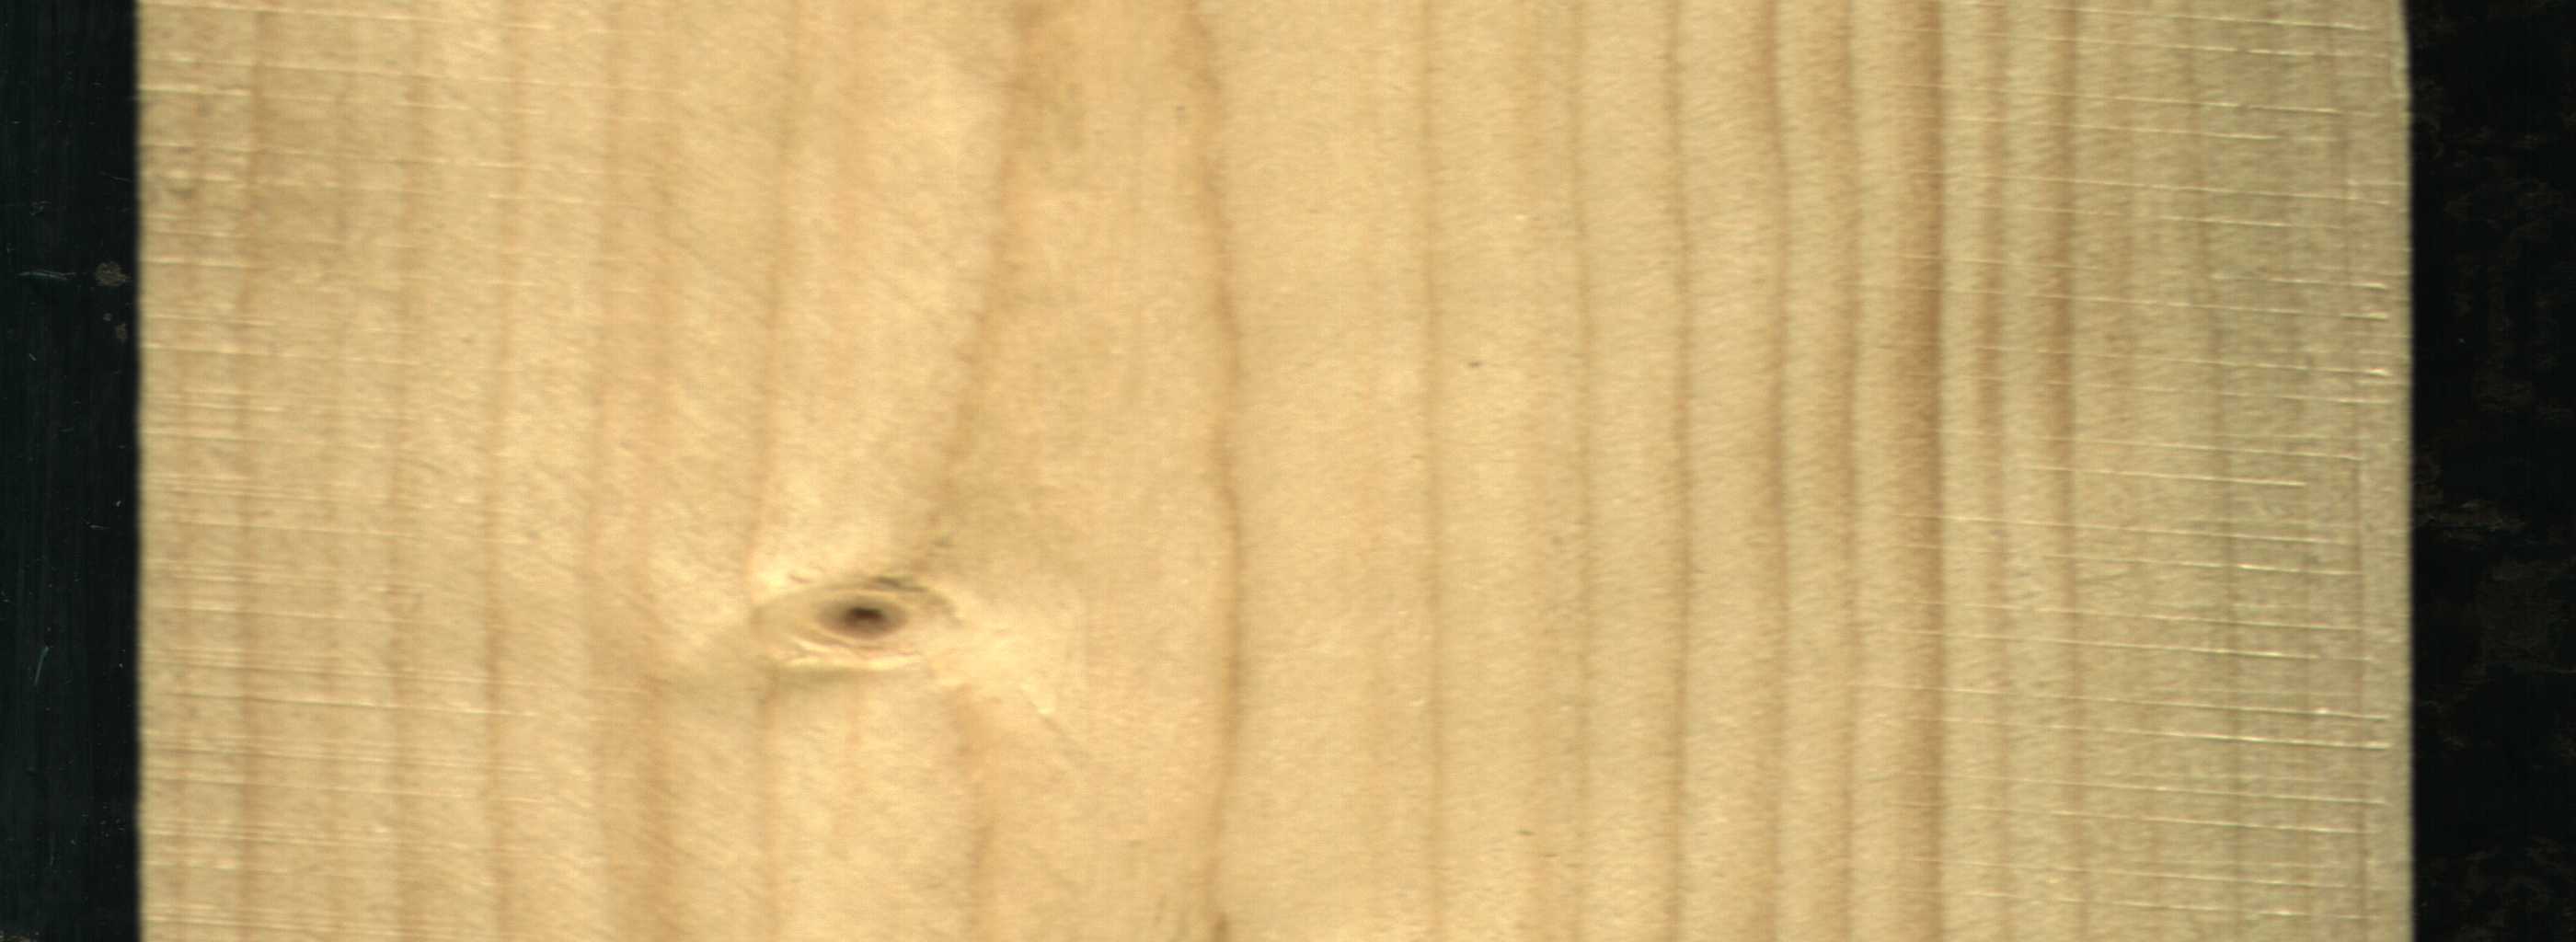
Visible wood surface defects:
Live_Knot